Interaction volume radius: 10 \u00c5
Interaction volume height: 10 \u00c5
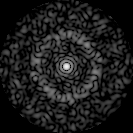
Disorder parameter: 0.8495